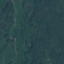
Land use / land cover: Forest